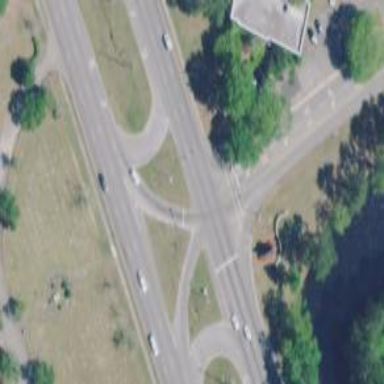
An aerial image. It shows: Trunk link highway.